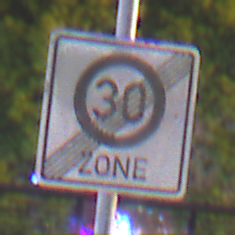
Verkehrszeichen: EndeZone30
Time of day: Night
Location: Outdoor (Urban)
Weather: PartlyCloudy
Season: NotSpecified
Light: Natural